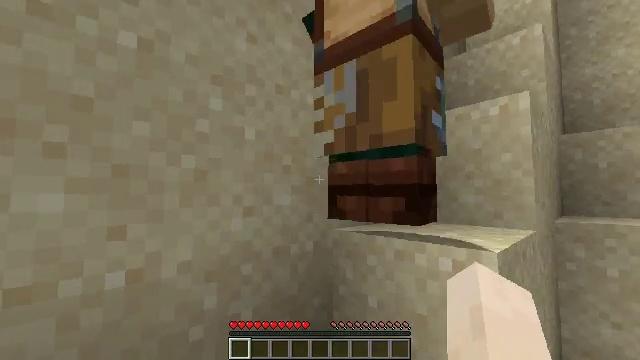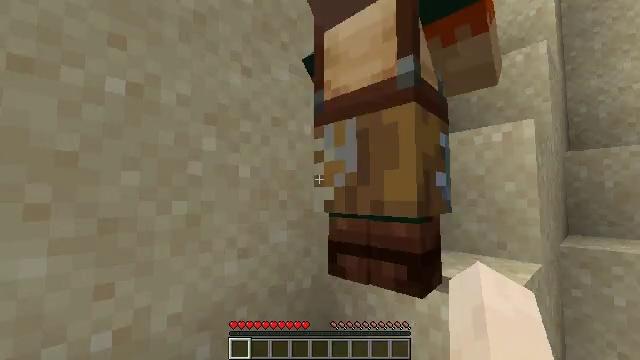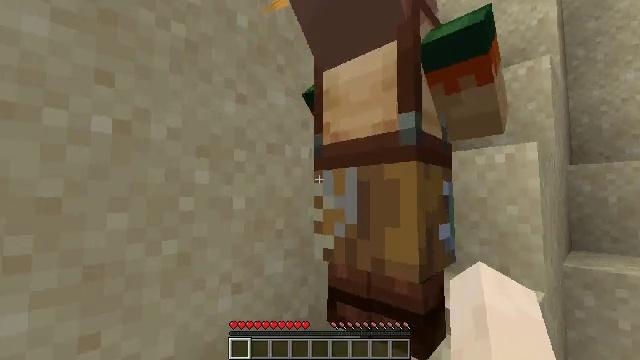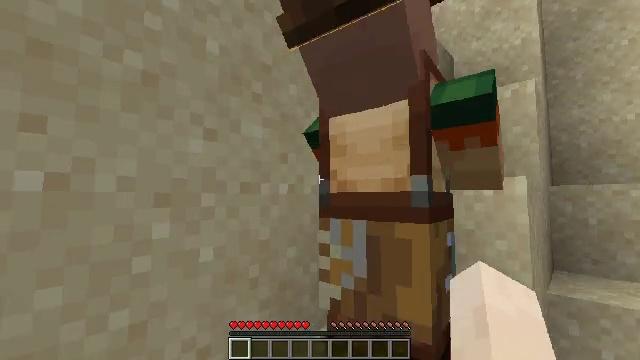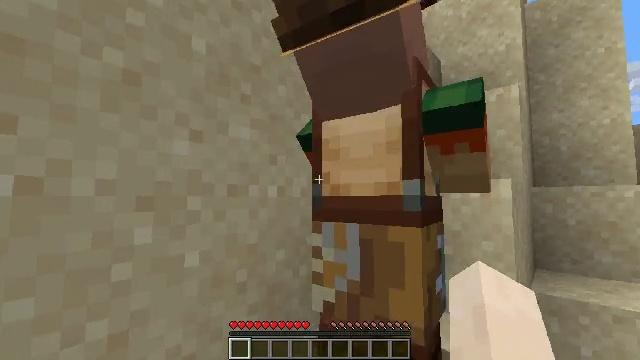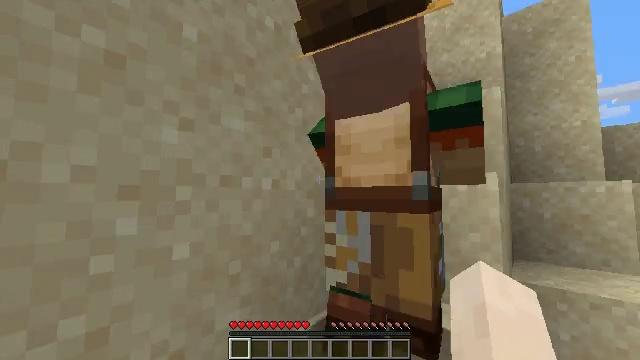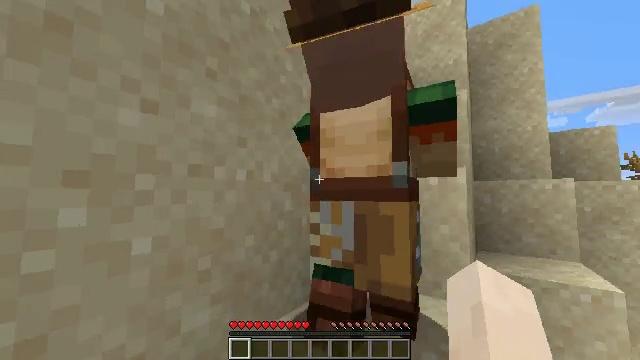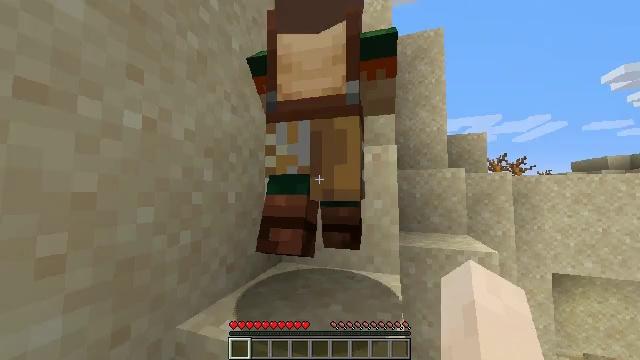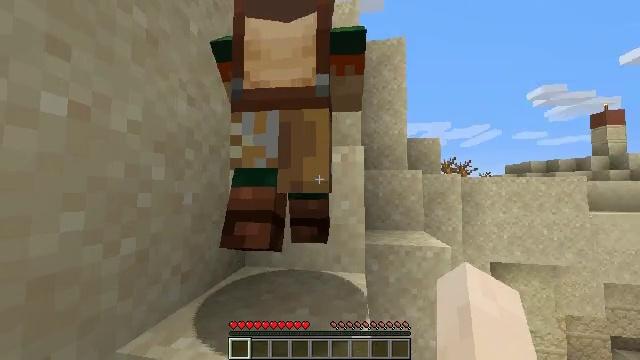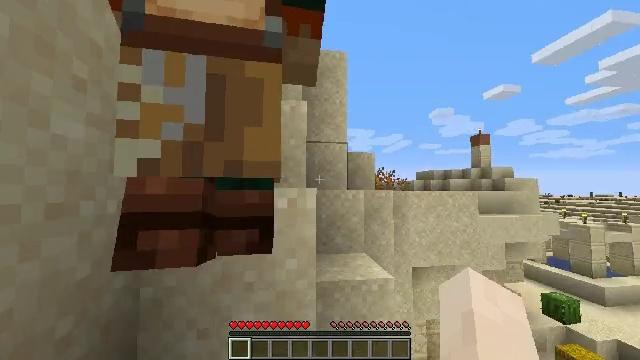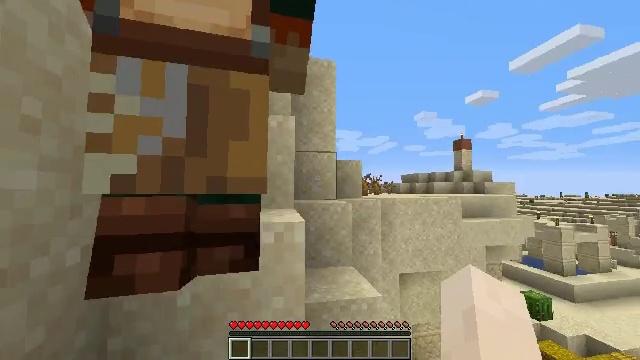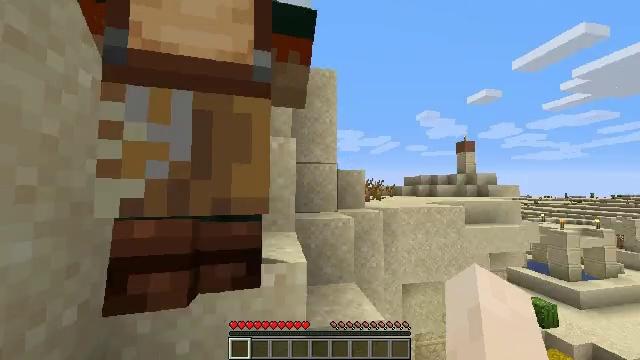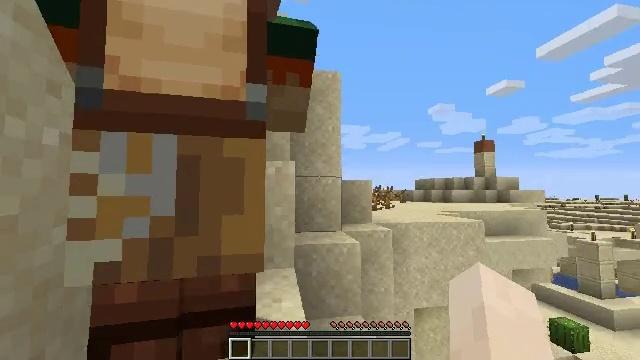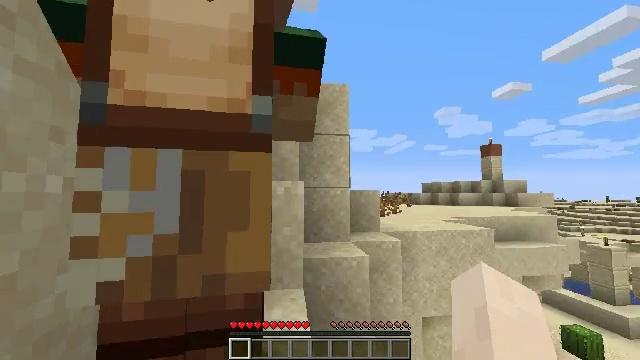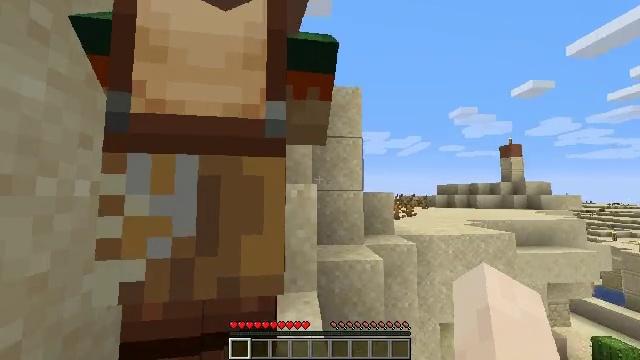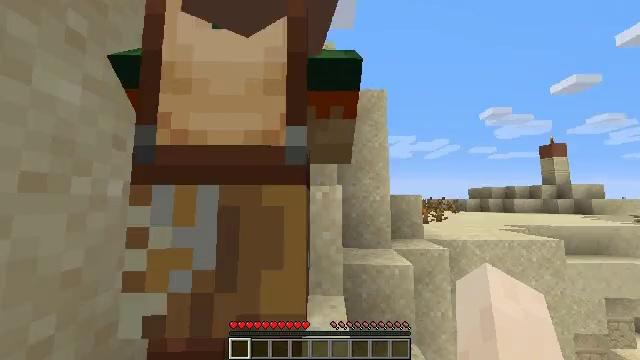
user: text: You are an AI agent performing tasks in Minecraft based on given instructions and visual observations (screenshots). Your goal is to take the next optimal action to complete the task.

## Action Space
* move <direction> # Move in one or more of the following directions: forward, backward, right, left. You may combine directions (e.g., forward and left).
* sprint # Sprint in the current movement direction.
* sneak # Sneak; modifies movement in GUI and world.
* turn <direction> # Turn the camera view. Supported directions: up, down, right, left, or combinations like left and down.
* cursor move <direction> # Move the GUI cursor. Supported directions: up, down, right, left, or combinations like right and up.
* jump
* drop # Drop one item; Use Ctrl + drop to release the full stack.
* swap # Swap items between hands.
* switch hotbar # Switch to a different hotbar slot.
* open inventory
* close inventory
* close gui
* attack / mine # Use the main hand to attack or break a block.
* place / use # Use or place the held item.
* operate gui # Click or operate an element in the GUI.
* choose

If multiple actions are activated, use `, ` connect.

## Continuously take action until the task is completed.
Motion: motion action
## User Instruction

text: Mine the chest to collect it.
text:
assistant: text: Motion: move forward, sprint, jump
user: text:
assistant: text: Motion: move forward, sprint, jump
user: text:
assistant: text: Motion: move forward, sprint, turn right, jump
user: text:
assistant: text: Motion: move forward, sprint, turn right, jump
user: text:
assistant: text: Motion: move forward, sprint, turn right
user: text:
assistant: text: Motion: move forward, sprint, turn right
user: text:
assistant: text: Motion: move forward, sprint, turn right
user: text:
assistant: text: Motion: move forward, sprint, turn right
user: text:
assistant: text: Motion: move forward, sprint, turn right, jump
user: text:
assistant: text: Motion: move forward, sprint, turn right, jump
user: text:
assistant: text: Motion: move forward, sprint, jump
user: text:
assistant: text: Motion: move forward, sprint, jump
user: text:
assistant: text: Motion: move forward, sprint, turn left, jump
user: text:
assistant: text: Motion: move forward, sprint, turn left, jump
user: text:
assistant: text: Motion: move forward, sprint, turn left and up, jump
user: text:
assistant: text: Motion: move forward, sprint, turn left
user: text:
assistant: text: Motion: move forward, sprint, turn left
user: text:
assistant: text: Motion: move forward, sprint, turn left
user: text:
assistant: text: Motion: move forward, sprint, jump
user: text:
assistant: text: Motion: move forward, sprint, turn left, jump
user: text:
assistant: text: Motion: move forward, sprint, jump
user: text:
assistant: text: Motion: move forward, sprint, jump
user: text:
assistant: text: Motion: move forward, sprint, turn down, jump
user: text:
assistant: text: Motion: move forward, sprint, jump
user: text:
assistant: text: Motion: move forward, sprint, turn down
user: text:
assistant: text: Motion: move forward, sprint, turn right and down
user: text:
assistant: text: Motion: move forward, sprint, turn down
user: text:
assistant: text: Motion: move forward, sprint, turn right and down
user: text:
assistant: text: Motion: move forward, sprint, turn right and down, jump
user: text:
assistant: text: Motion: move forward, sprint, turn right and down, jump